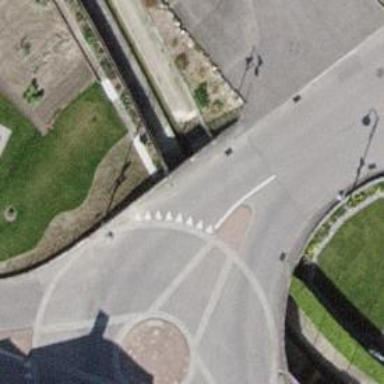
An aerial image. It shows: Traffic calming island.